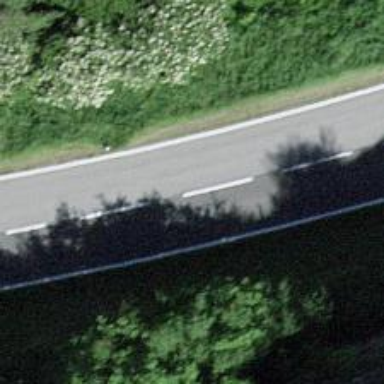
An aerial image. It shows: Secondary road with asphalt surface.